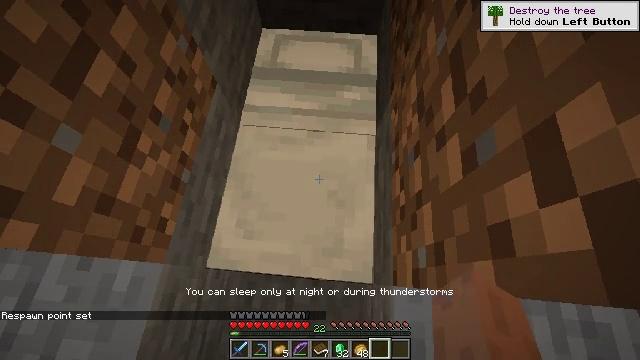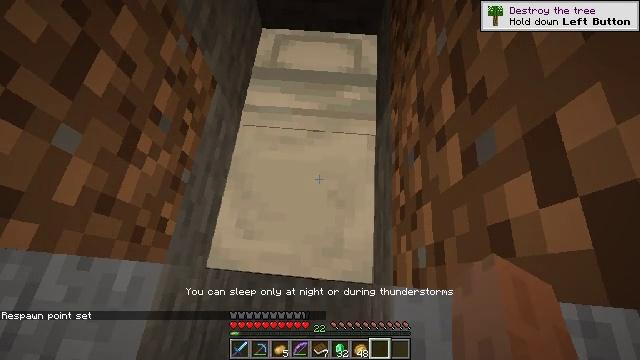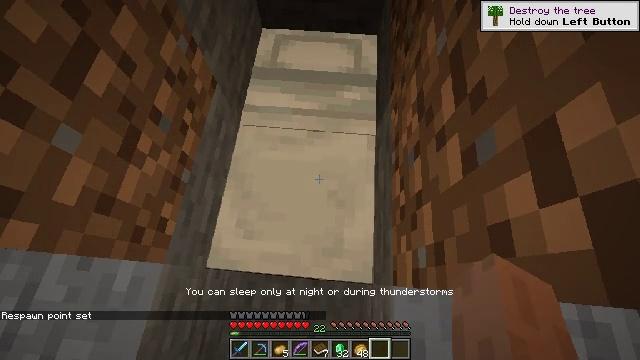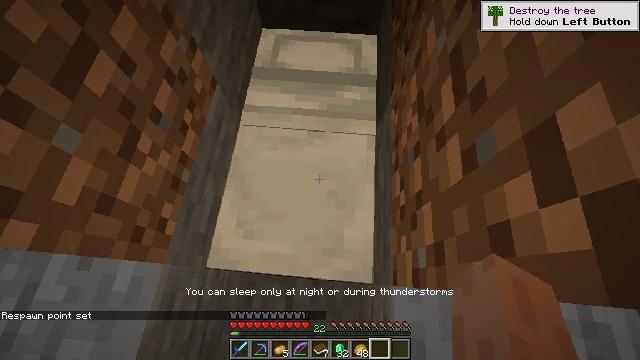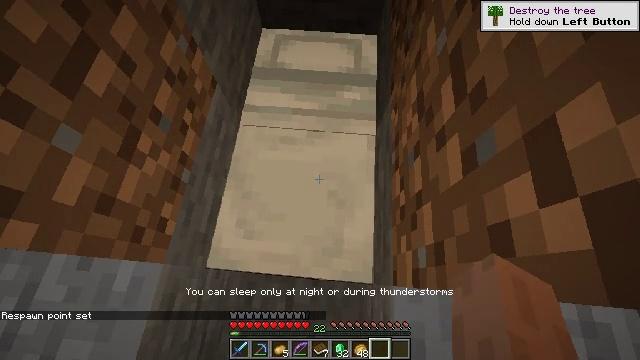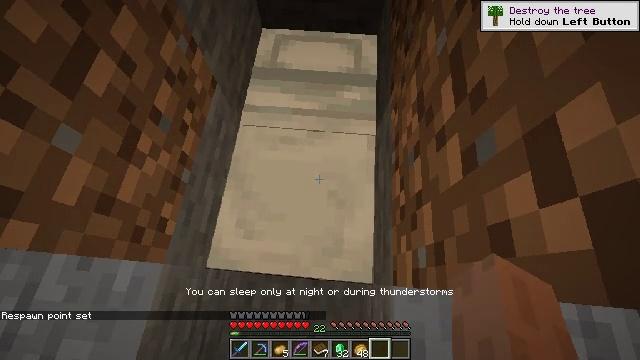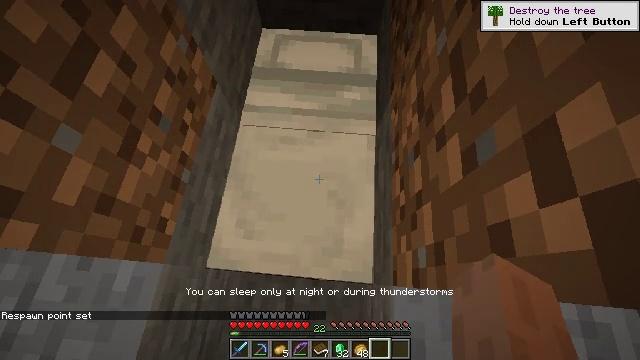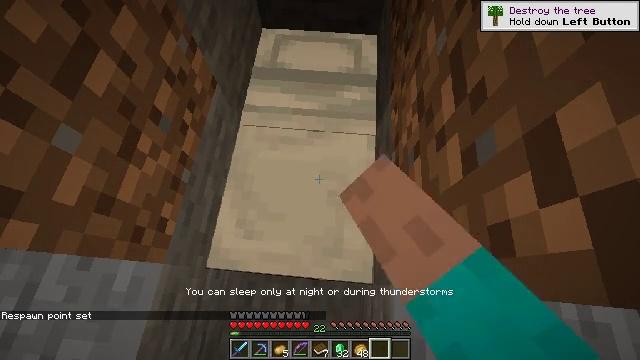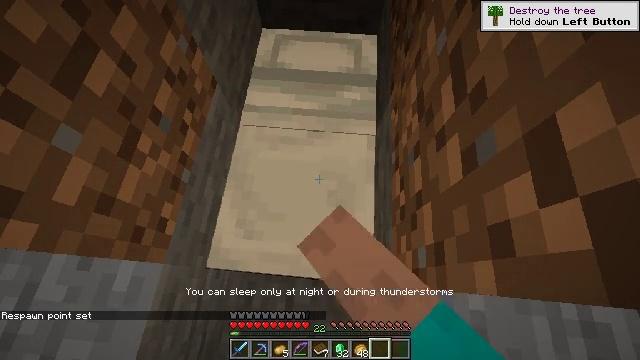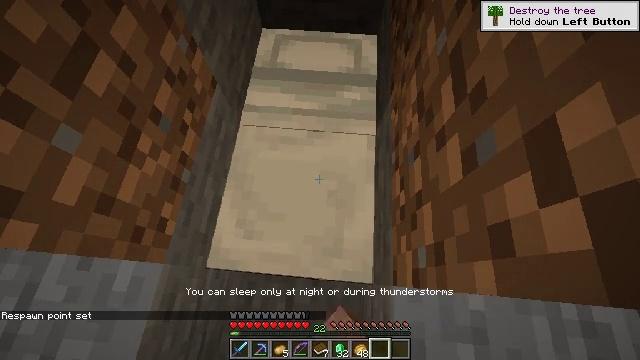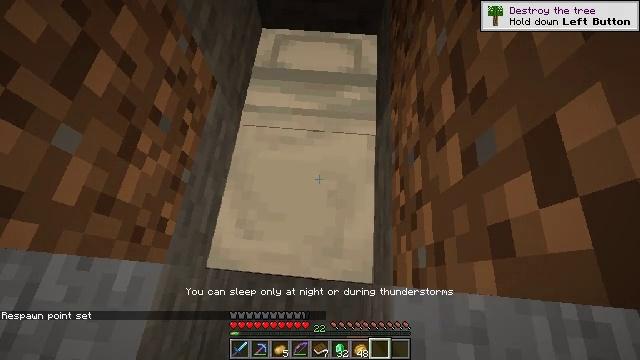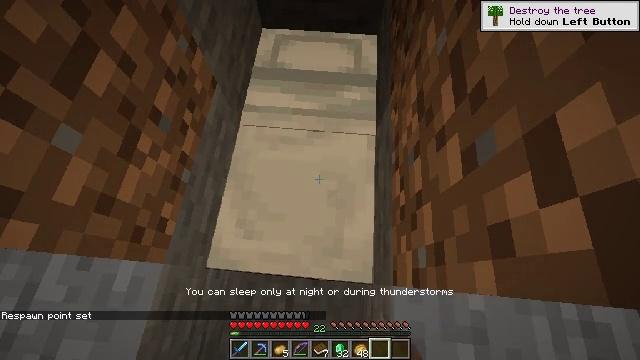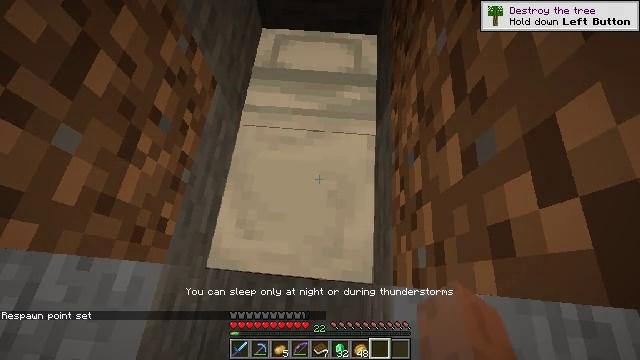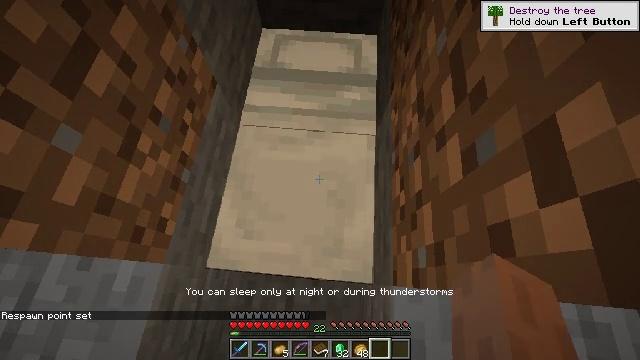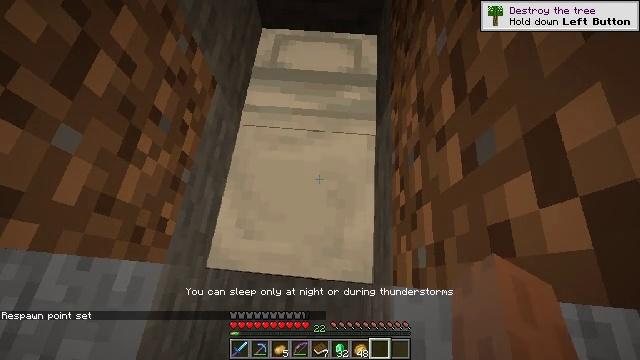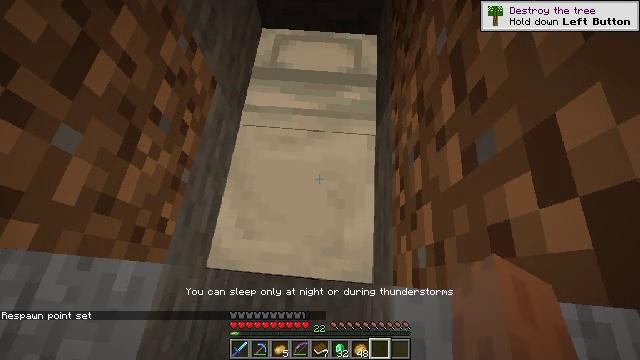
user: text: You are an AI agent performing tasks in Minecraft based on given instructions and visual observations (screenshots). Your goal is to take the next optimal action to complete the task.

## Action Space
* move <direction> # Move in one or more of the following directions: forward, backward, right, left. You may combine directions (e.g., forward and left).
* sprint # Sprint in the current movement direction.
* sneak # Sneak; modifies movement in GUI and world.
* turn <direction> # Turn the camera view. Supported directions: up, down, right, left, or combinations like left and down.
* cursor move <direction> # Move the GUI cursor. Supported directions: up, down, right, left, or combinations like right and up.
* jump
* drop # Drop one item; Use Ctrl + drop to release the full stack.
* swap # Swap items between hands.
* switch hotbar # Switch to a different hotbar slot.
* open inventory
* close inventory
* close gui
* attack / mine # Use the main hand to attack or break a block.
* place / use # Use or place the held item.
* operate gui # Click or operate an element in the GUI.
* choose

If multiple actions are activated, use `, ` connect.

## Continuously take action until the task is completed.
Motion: motion action
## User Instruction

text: Enchant a book to create an enchanted book.
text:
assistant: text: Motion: use / place
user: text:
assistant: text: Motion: use / place
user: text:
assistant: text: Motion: use / place
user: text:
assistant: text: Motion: use / place
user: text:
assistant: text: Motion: no_op
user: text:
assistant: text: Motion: no_op
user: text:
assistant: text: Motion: no_op
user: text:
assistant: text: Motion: no_op
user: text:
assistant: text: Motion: no_op
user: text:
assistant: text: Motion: no_op
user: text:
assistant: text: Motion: no_op
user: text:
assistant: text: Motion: no_op
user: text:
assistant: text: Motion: use / place
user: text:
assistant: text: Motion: use / place
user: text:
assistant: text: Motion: use / place
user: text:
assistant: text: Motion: no_op
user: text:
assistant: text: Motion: no_op
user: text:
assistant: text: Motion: no_op
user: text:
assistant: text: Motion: no_op
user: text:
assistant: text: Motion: no_op
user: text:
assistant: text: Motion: turn up
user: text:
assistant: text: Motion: turn up
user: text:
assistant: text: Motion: no_op
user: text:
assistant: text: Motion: no_op
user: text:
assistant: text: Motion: turn right
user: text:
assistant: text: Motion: no_op
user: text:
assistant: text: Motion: no_op
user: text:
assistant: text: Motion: turn down
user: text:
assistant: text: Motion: turn right and down
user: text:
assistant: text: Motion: turn left